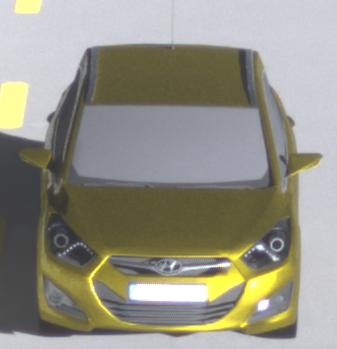
Make: Hyundai
Model: i40 Kombi 1.6 GDI
Detailed model: i40 (VF) Kombi
Model produced from: 2012/08
Model produced until: 2013/09
Doors: 5
Color: yellow
Road condition: dry road
Daytime: morning or afternoon
Contrast: high contrast